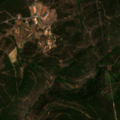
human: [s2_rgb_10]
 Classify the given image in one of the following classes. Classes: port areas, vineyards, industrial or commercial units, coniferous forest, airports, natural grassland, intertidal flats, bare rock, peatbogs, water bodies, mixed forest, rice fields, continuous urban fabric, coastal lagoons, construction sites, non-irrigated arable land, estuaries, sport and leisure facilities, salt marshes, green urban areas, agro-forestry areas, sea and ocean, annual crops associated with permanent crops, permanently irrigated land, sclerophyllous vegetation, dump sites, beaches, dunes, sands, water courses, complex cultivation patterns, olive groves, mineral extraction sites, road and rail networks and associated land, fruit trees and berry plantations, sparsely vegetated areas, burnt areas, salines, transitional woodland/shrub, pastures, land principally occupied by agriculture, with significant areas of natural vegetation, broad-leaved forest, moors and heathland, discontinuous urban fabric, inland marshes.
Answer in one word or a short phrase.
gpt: coniferous forest, transitional woodland/shrub